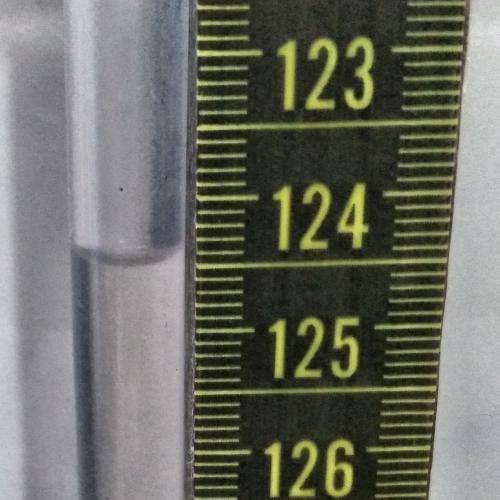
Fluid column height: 124.4 cm